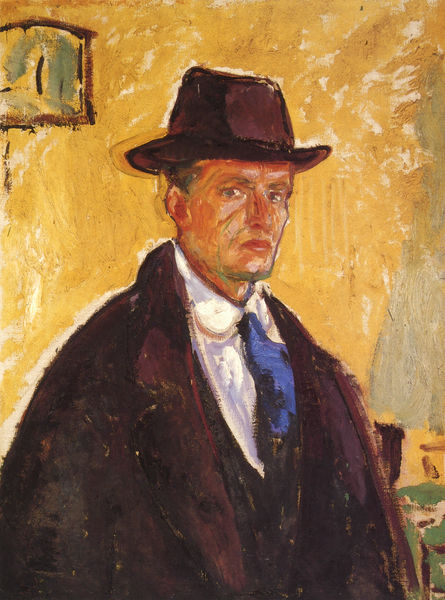
Titel: Selbstbildnis mit Hut und Mantel
Künstler: Edvard Munch
Standort: Oslo
Institution: Munch-Museet
Schlagwörter: blau, mann, weiß, gelb, grün, braun, fenster, hintergrund, hut, lampe, nase, blick, anzug, hemd, wand, kragen, bildnis, portrait, porträt, mantel, krawatte, selbstporträt, krempe, selbstbildnis, beuys